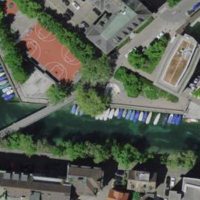
EUNIS habitat code: 54
Species observed at this site:
Chroicocephalus ridibundus
Podiceps cristatus
Cygnus olor
Iberis sempervirens
Passer domesticus
Cymbalaria muralis
Buteo buteo
Turdus merula